RGB frame:
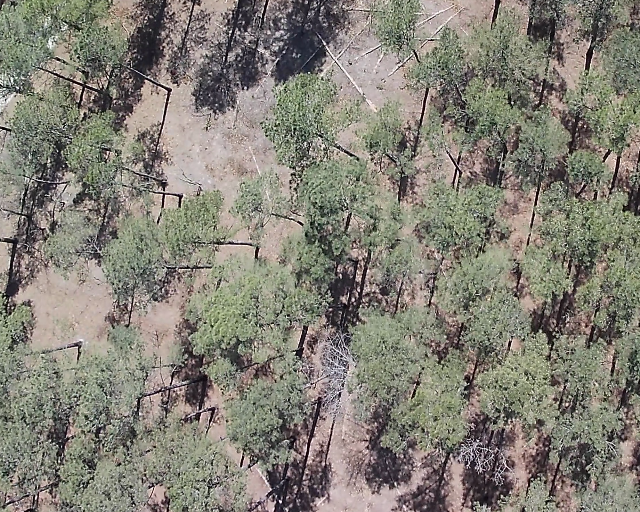
Thermal frame:
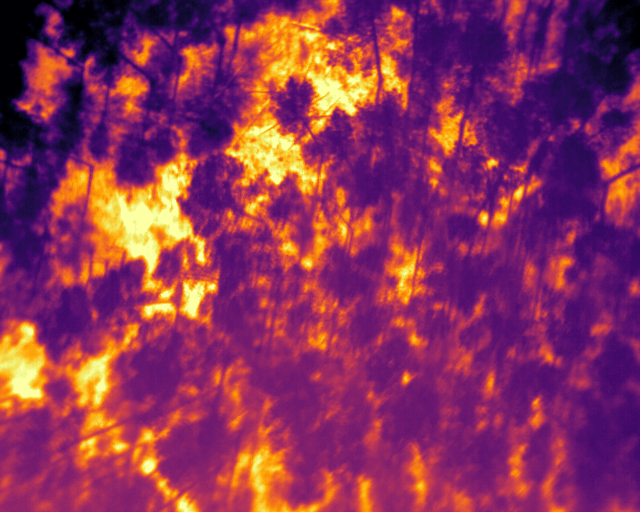
Captured: 2026-02-27 02:36:39
Pixels at or above 80 °C: 0 (fraction of frame: 0)